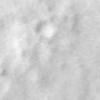
Label: no_change